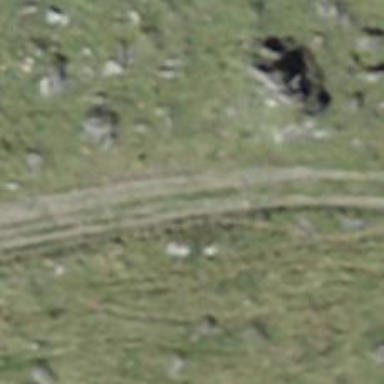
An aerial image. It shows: Track road with grade 4 tracktype. There are no sidewalks along the road.